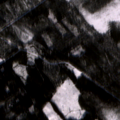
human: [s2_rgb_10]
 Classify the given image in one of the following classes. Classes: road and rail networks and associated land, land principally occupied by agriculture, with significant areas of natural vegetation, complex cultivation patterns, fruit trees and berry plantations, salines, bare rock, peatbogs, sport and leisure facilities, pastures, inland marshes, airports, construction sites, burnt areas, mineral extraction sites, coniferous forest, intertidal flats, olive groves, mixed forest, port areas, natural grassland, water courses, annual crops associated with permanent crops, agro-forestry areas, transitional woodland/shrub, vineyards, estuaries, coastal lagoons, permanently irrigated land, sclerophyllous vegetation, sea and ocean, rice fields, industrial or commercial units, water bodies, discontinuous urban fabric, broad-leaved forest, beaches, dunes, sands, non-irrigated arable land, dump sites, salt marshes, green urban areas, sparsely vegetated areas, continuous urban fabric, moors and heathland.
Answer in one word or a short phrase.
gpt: coniferous forest, mixed forest, peatbogs